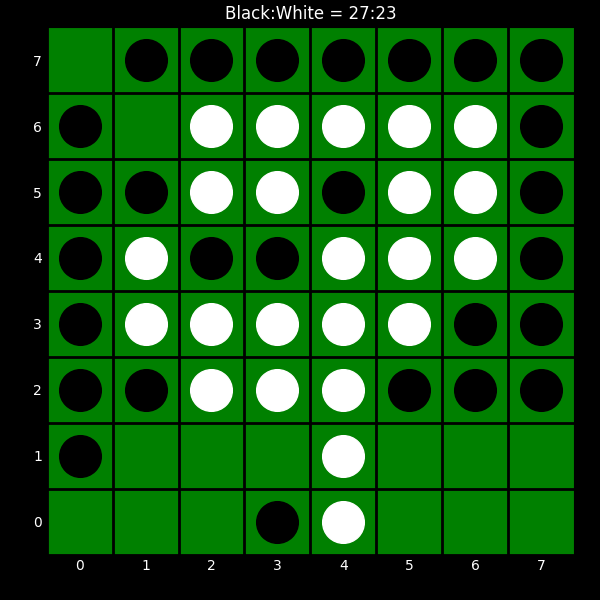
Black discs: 27
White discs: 23